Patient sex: F
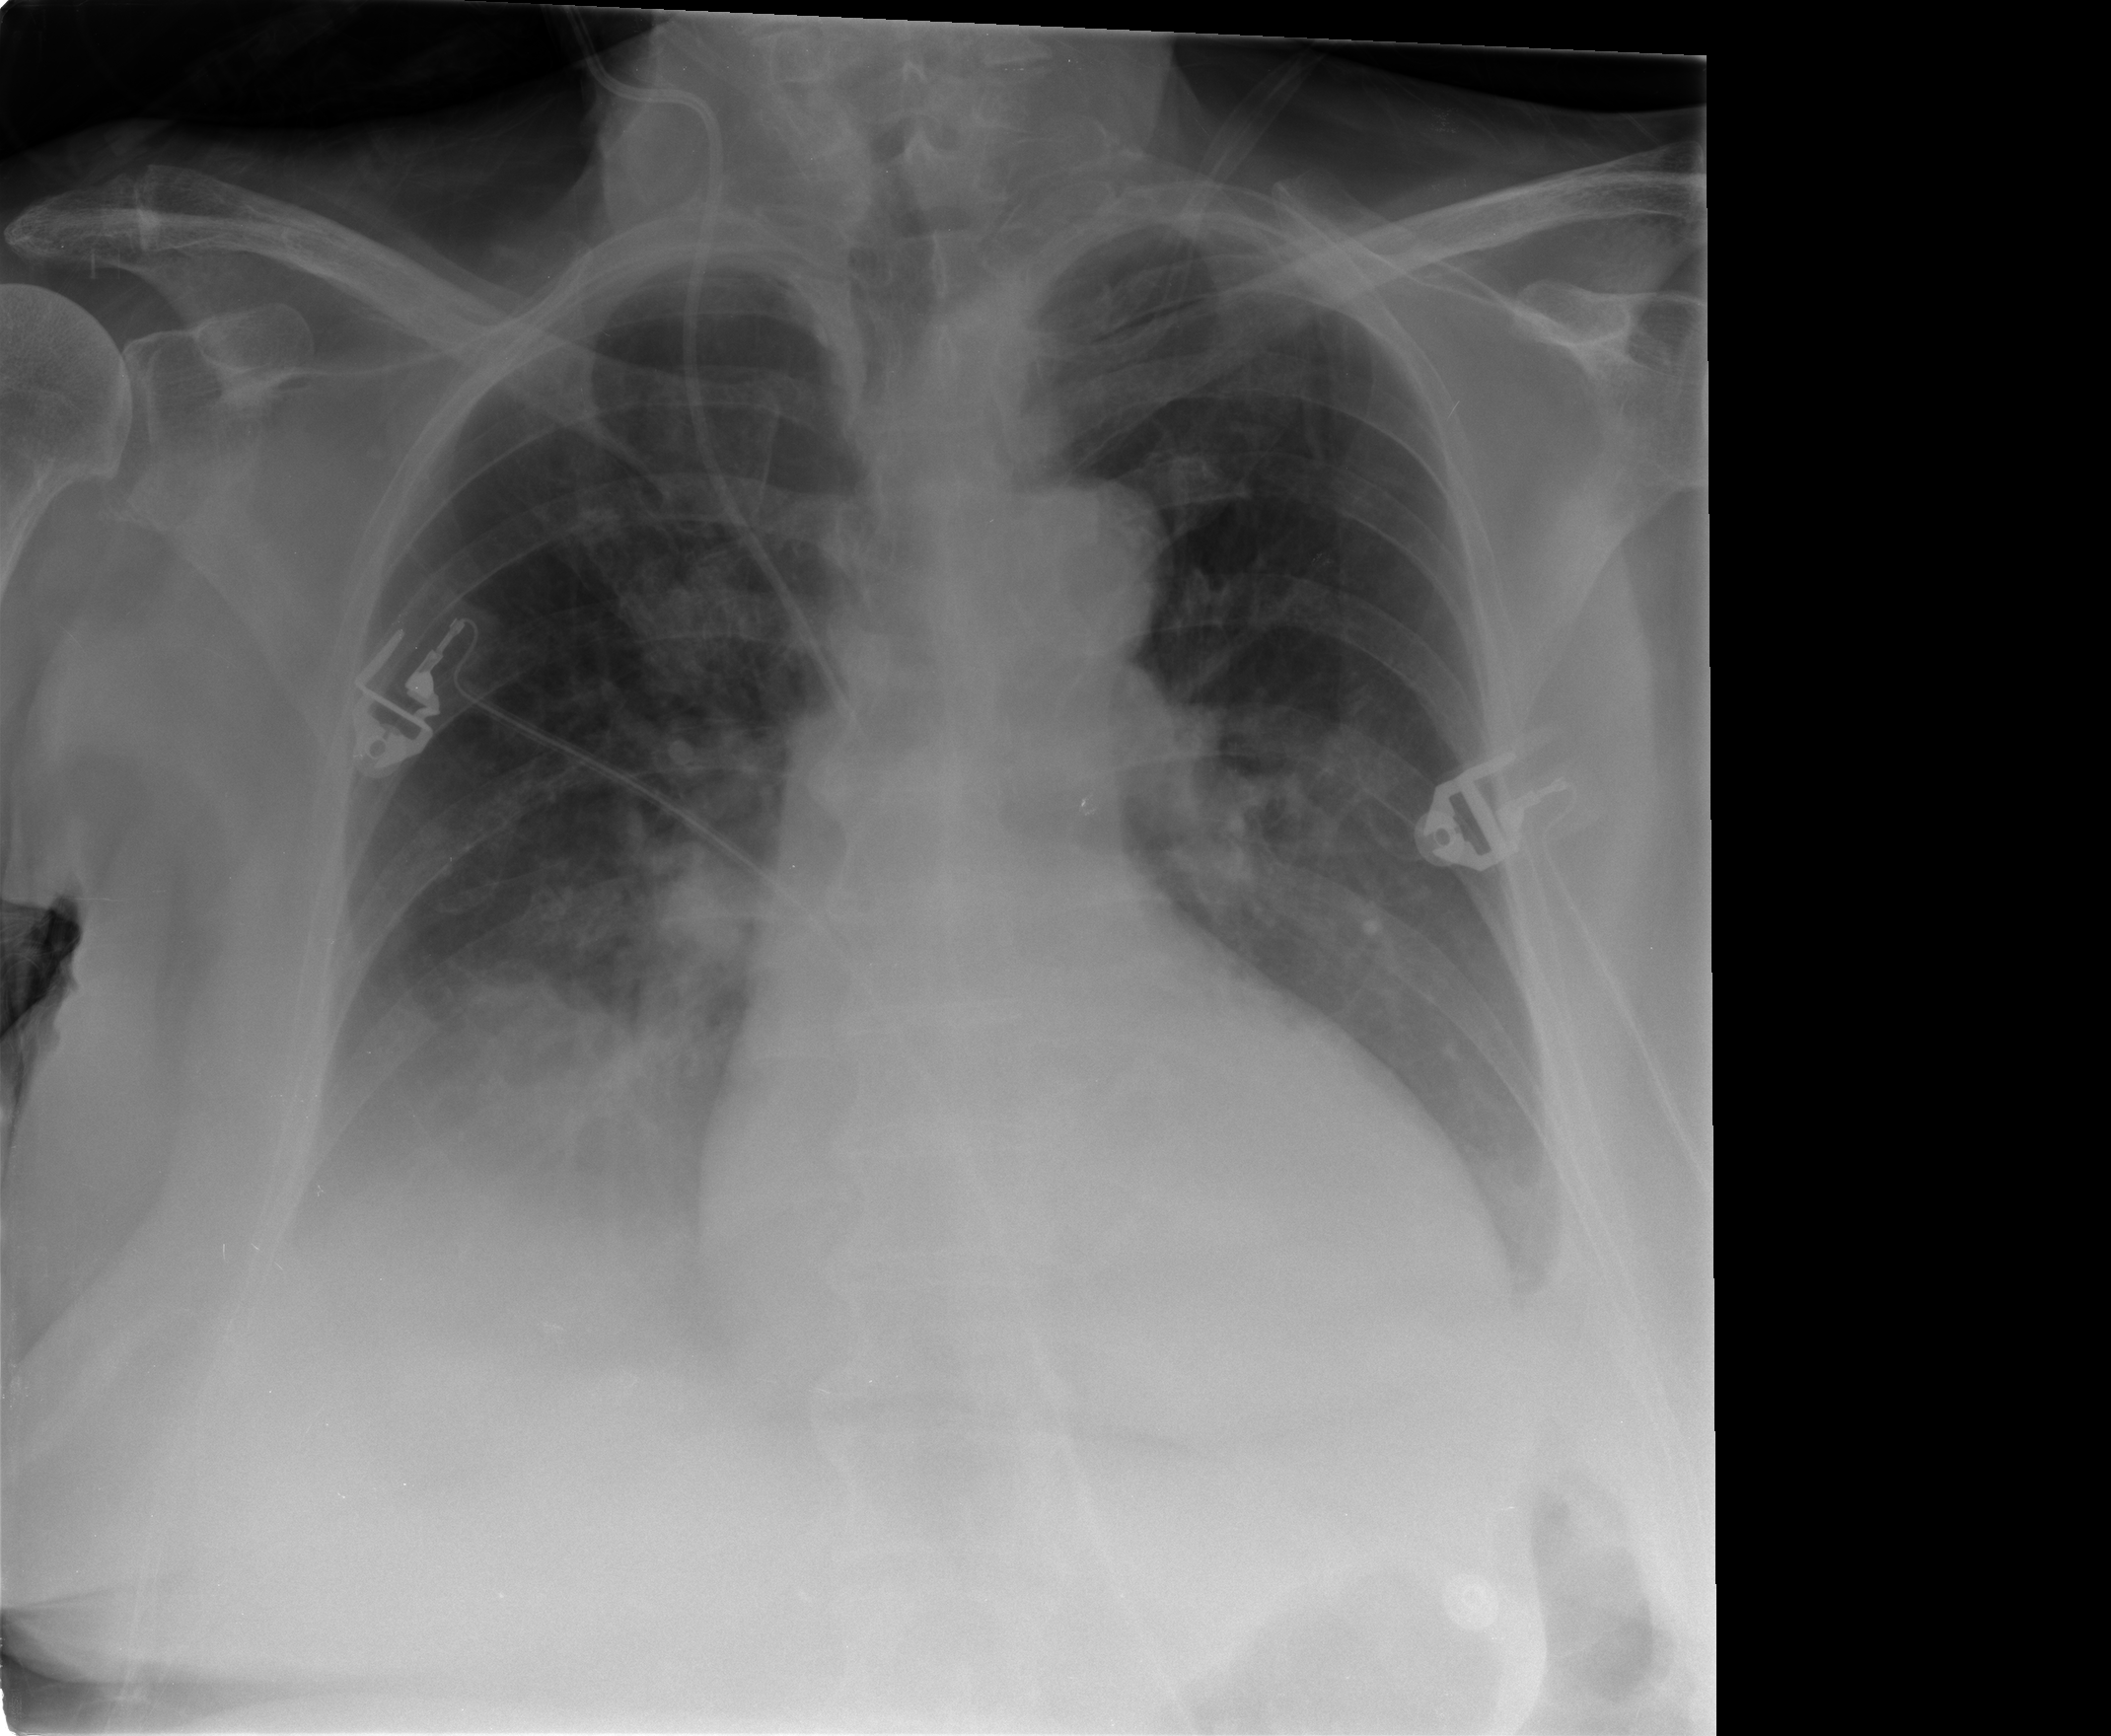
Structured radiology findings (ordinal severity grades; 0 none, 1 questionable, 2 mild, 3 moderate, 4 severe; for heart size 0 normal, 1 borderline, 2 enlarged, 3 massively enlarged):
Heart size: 0
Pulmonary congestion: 0
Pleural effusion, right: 3
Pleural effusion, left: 2
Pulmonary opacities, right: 0
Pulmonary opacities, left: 0
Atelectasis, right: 2
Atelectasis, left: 1